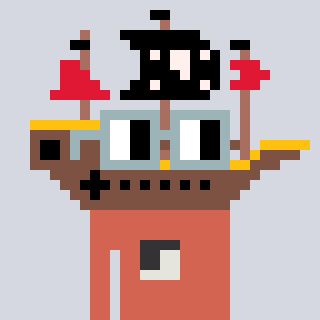
a pixel art character with square dark gray glasses, a pirateship-shaped head and a peachy-colored body on a cool background